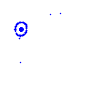
Particle: electron